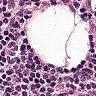
Metastatic tissue present: no